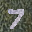
Label: 7